Chest X-ray:
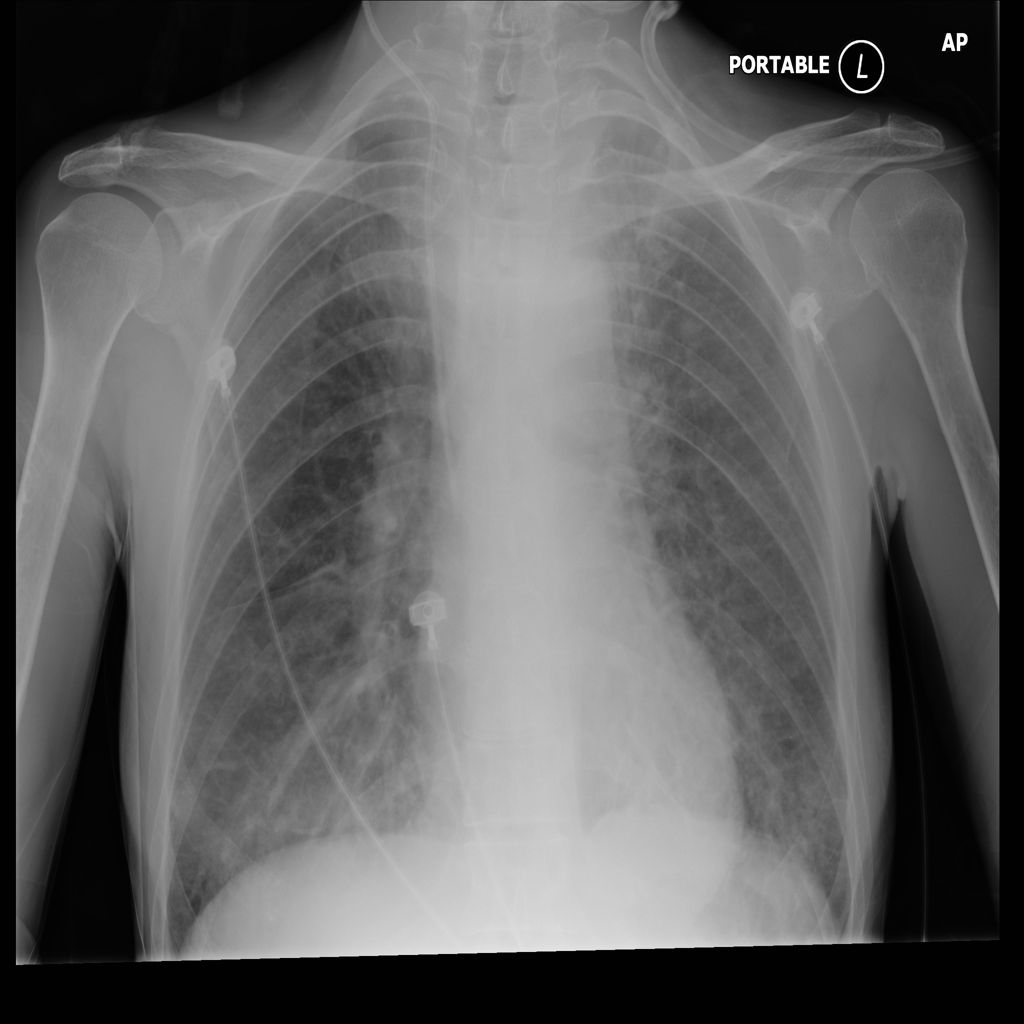
Findings: Consolidation, Pleural Thickening
No abnormal finding: no